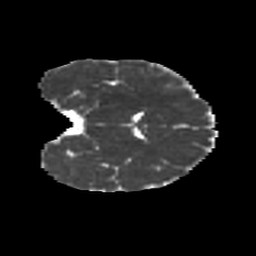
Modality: MD
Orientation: coronal
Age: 35
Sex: female
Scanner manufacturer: ge
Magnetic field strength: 3 T
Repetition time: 7.8 s
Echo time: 0.0607 s